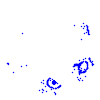
Particle: pion